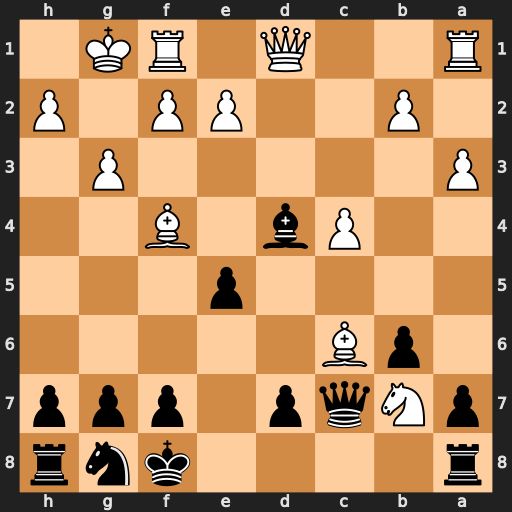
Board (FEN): r4knr/pNqp1ppp/1pB5/4p3/2Pb1B2/P5P1/1P2PP1P/R2Q1RK1
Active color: b
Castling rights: -
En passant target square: -
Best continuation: Qxc6 Bd2 Qxb7